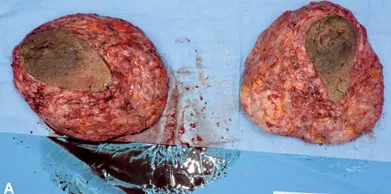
A
) Resected bilateral breast. The removed right and left breasts weighed 3,400 g and 4,100 g, respectively.
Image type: medical_photograph (other_medical_photograph)